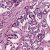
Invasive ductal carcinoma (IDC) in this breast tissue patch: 1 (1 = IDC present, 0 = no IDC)